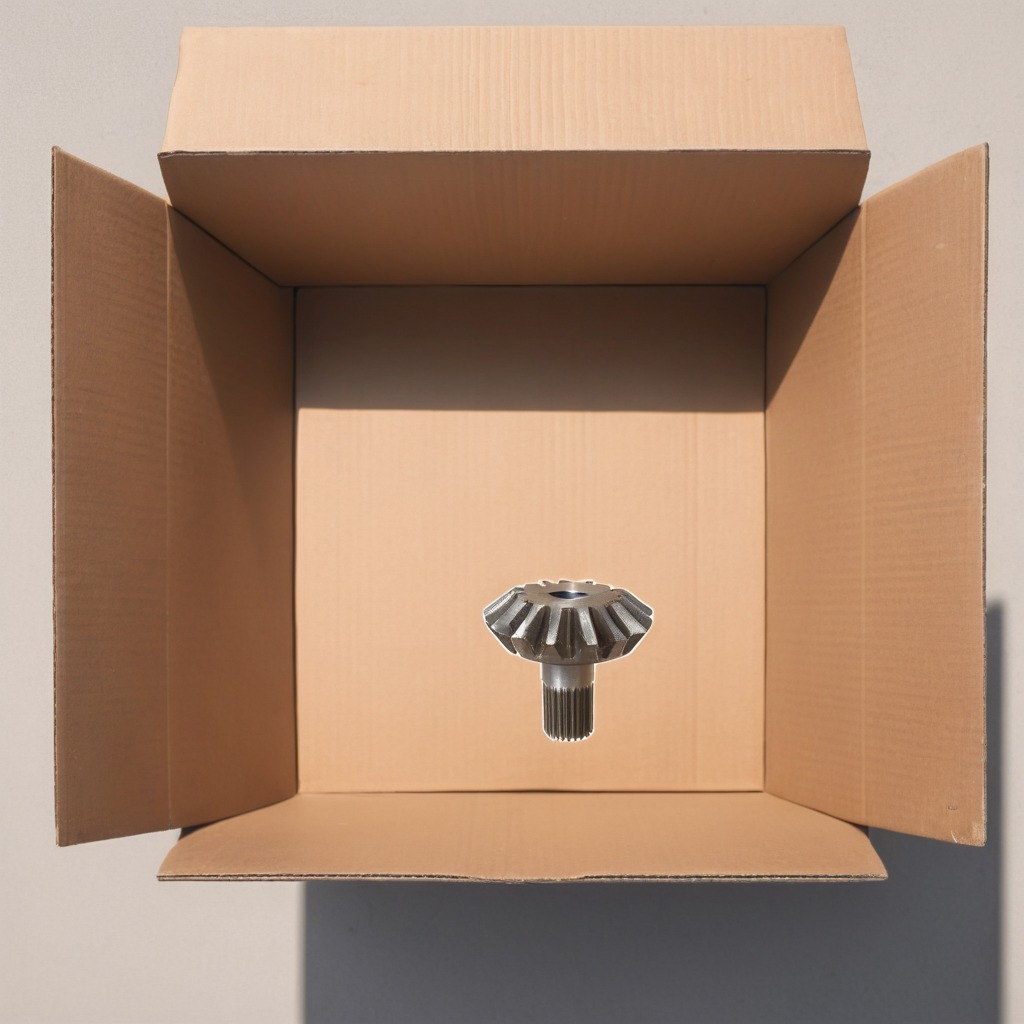
A steel gear with teeth is lying on the cardboard box surface in an outdoor workshop during daytime bright natural light soft shadows slightly creased but